Question: I'm using XSL-FO with Apache FOP to take a sexy looking XML file and output it as a PDF, however I'm having a really basic problem trying to get a particular bit of information (the address) to be positioned from the right of the page, I can force it over to the right by increasing the 'left' attribute, but if I change my page size, orientation or margins this will immediately be useless.
Below is the code for the XSL, note the comment on line 23.
'''
<?xml version="1.0" encoding="UTF-8"?>
<xsl:stylesheet xmlns:xsl="http://www.w3.org/1999/XSL/Transform" xmlns:fo="http://www.w3.org/1999/XSL/Format" version="1.0">
<xsl:template match="/">
<fo:root xmlns:fo="http://www.w3.org/1999/XSL/Format">
<fo:layout-master-set>
<fo:simple-page-master master-name="all-pages"
page-height="297mm"
page-width="210mm"
margin-top="1cm"
margin-bottom="1cm"
margin-left="1cm"
margin-right="1cm" >
<fo:region-body margin-top="5cm" margin-bottom="1.1cm"/>
<fo:region-before extent="1cm"/>
<fo:region-after extent="5mm"/>
</fo:simple-page-master>
<fo:page-sequence-master master-name="default-sequence">
<fo:repeatable-page-master-reference master-reference="all-pages"/>
</fo:page-sequence-master>
</fo:layout-master-set>
<fo:page-sequence master-reference="default-sequence">
<fo:static-content flow-name="xsl-region-before" font-size="10pt" font-family="Helvetica" >
<!-- HERE'S MY PROBLEM, THE RIGHT ATTRIBUTE ISN'T BEHAVING ITSELF -->
<fo:block-container absolute-position="absolute" right="4cm" top="1cm" width="6cm" border-style="solid" border-width="1mm" >
<fo:list-block >
<fo:list-item>
<fo:list-item-label>
<fo:block></fo:block>
</fo:list-item-label>
<fo:list-item-body>
<fo:block>ABC</fo:block>
</fo:list-item-body>
</fo:list-item>
<fo:list-item>
<fo:list-item-label>
<fo:block></fo:block>
</fo:list-item-label>
<fo:list-item-body>
<fo:block>123</fo:block>
</fo:list-item-body>
</fo:list-item>
</fo:list-block>
</fo:block-container>
</fo:static-content>
<fo:static-content flow-name="xsl-region-after" padding-top="2pt" border-top-style="solid" border-top-width="1pt" border-top-color="rgb(192,192,192)" font-size="10pt" font-family="Helvetica">
<fo:block></fo:block>
</fo:static-content>
<fo:flow flow-name="xsl-region-body" font-size="10pt" font-family="Helvetica">
<fo:block></fo:block>
</fo:flow>
</fo:page-sequence>
</fo:root>
</xsl:template>
</xsl:stylesheet>
'''
And as you can see by this screenshot the element isn't positioning correctly:

Any one know know why this is happening?
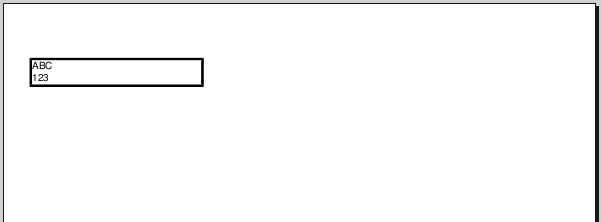
Answer: Bugger, looked at the <URL> and the two years between versions 0.95 and 1.0 made me think whether it was a bug, downloaded the new binaries and it's now positioning my element from the right.